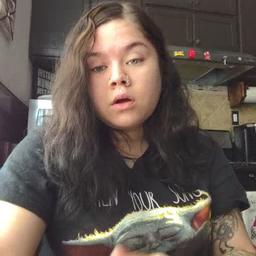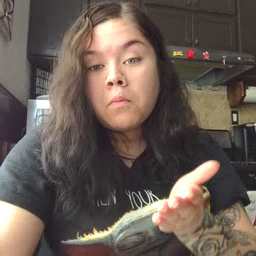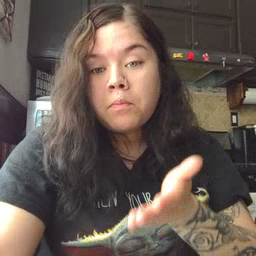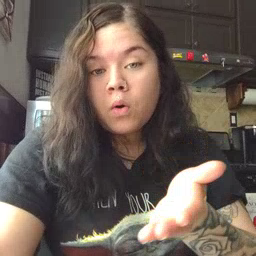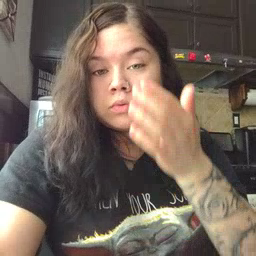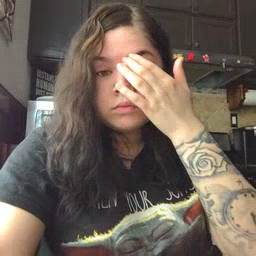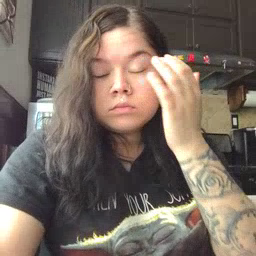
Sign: boat